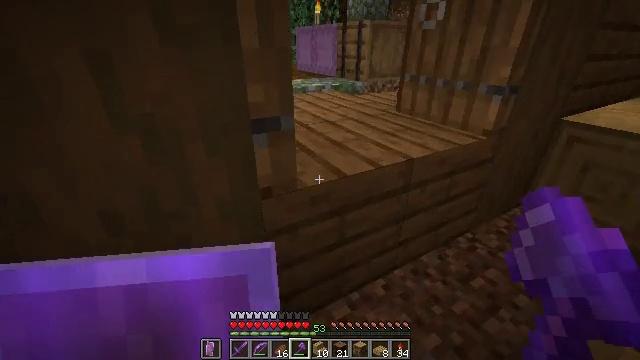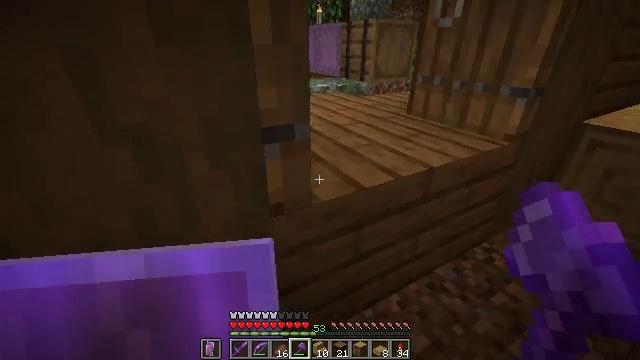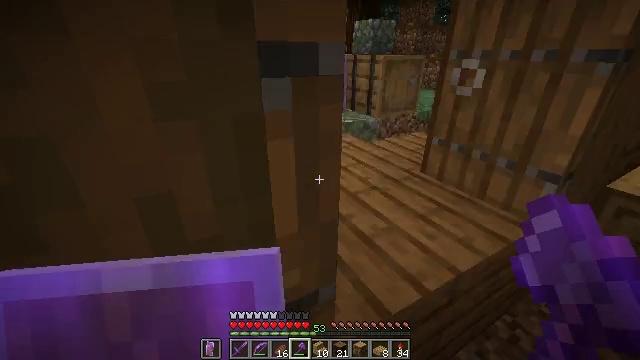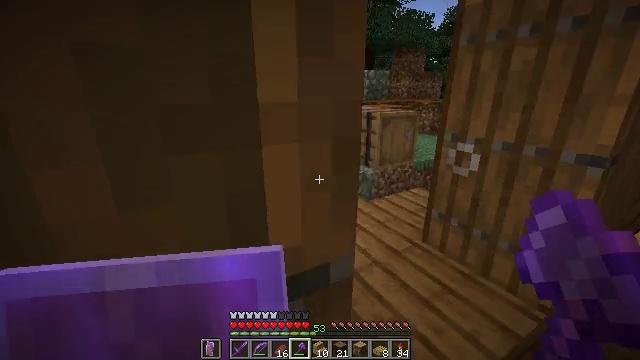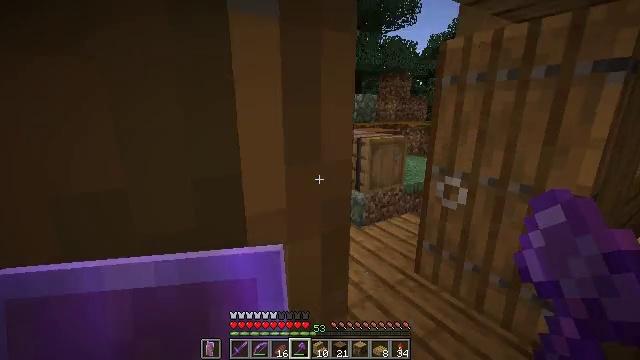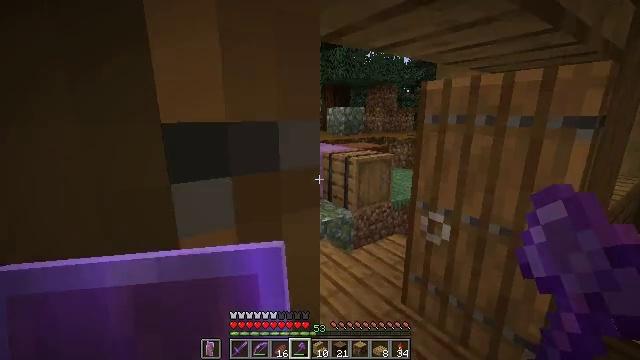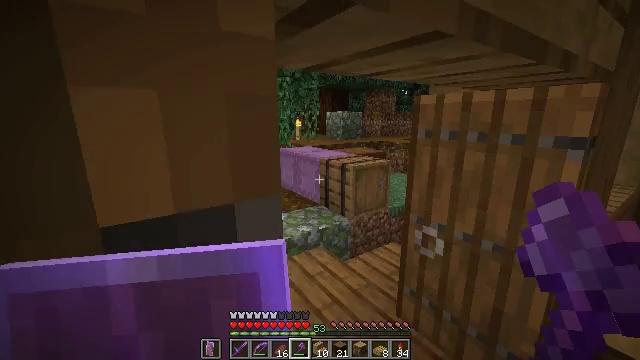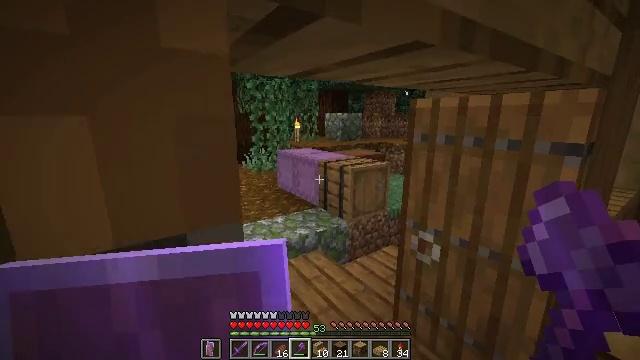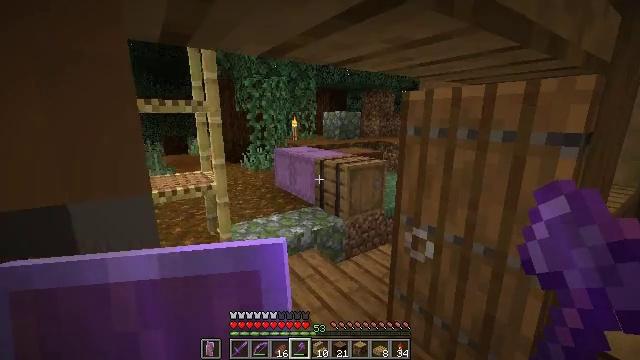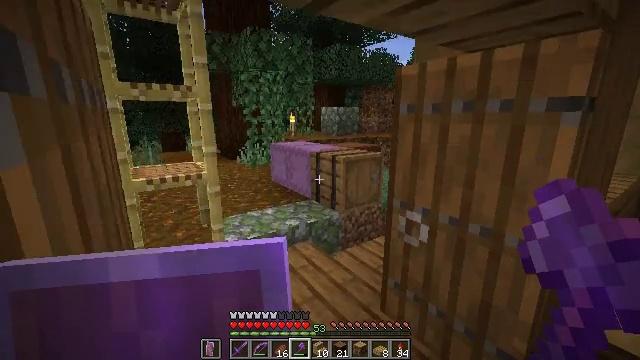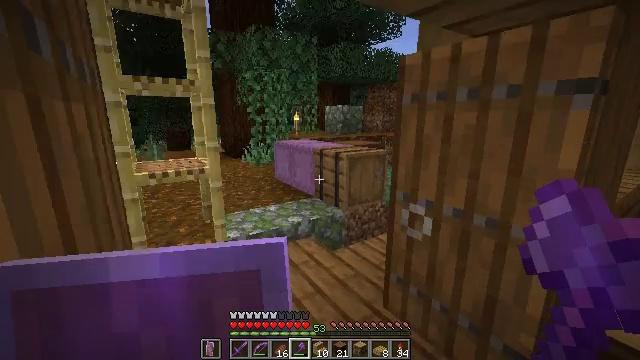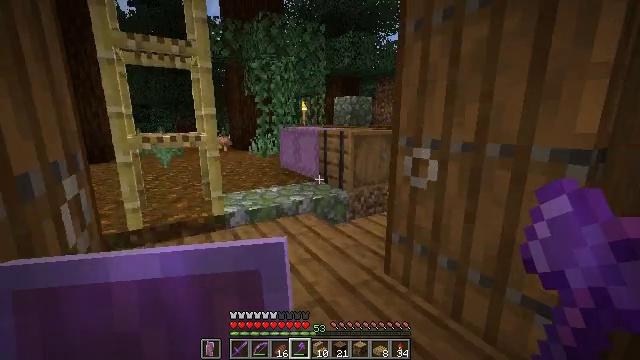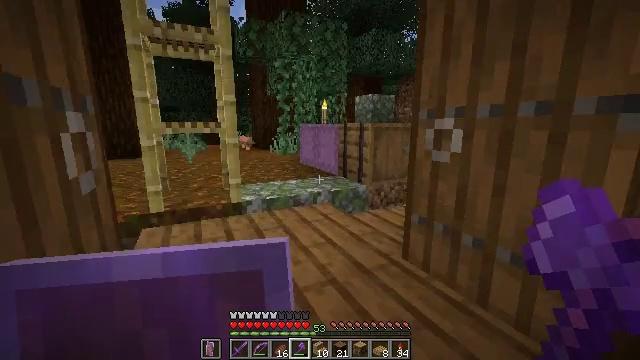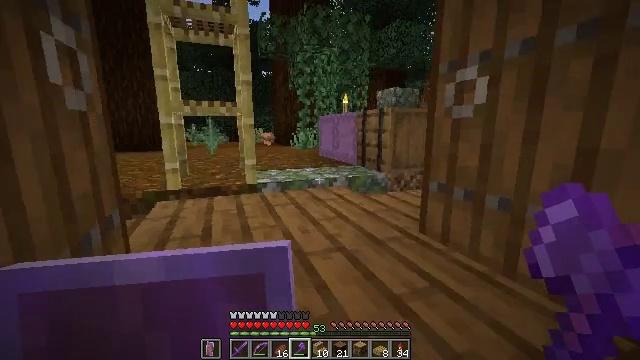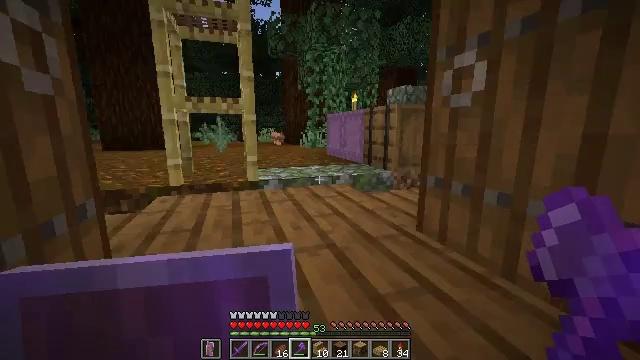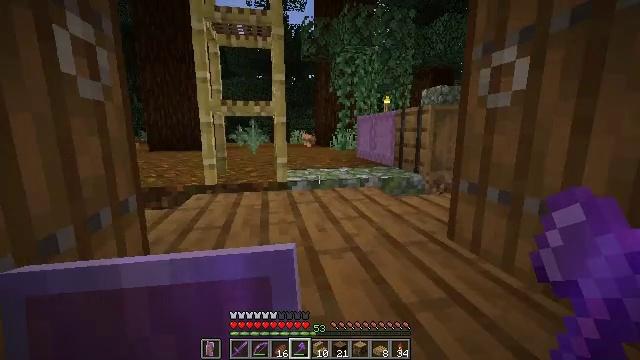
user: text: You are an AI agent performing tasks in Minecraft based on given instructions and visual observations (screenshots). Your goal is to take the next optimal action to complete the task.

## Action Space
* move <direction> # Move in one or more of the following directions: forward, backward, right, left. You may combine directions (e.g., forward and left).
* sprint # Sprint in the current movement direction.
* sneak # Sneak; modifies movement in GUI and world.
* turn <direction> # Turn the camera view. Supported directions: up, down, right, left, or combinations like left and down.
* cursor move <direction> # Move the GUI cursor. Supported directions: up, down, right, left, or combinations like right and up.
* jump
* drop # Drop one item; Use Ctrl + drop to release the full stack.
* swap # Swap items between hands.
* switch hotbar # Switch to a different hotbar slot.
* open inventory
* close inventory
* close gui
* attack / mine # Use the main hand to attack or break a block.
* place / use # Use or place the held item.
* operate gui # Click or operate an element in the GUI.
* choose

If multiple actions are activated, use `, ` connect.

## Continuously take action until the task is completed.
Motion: motion action
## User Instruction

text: Cut down the tree and harvest oak logs.
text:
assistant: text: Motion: move forward
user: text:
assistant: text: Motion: move forward, turn up, jump
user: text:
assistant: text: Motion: move forward, turn up, jump
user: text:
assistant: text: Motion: move forward, turn right and up, jump
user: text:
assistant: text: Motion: move forward, turn right and up, jump
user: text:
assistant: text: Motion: move forward, jump
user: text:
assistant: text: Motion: move forward, jump
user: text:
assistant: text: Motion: move forward, jump
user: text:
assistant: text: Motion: move forward
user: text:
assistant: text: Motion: move forward, turn left
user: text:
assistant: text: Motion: move forward, turn left
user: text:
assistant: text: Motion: move forward, turn left and up
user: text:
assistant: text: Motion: move forward, turn left
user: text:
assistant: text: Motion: move forward, turn left
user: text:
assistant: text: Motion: move forward, turn left
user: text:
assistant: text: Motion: move forward, turn left
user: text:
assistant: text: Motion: move forward, turn left
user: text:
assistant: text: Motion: move forward
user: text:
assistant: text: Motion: move forward, jump
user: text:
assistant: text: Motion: move forward, jump
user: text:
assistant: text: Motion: move forward, jump
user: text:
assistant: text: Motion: move forward, jump
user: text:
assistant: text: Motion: move forward
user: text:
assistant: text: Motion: move forward
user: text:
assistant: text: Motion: move forward
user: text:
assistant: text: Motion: move forward
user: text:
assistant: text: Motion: move forward, turn right
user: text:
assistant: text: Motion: move forward, sprint, turn right
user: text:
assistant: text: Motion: move forward, sprint
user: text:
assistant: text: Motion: move forward, sprint